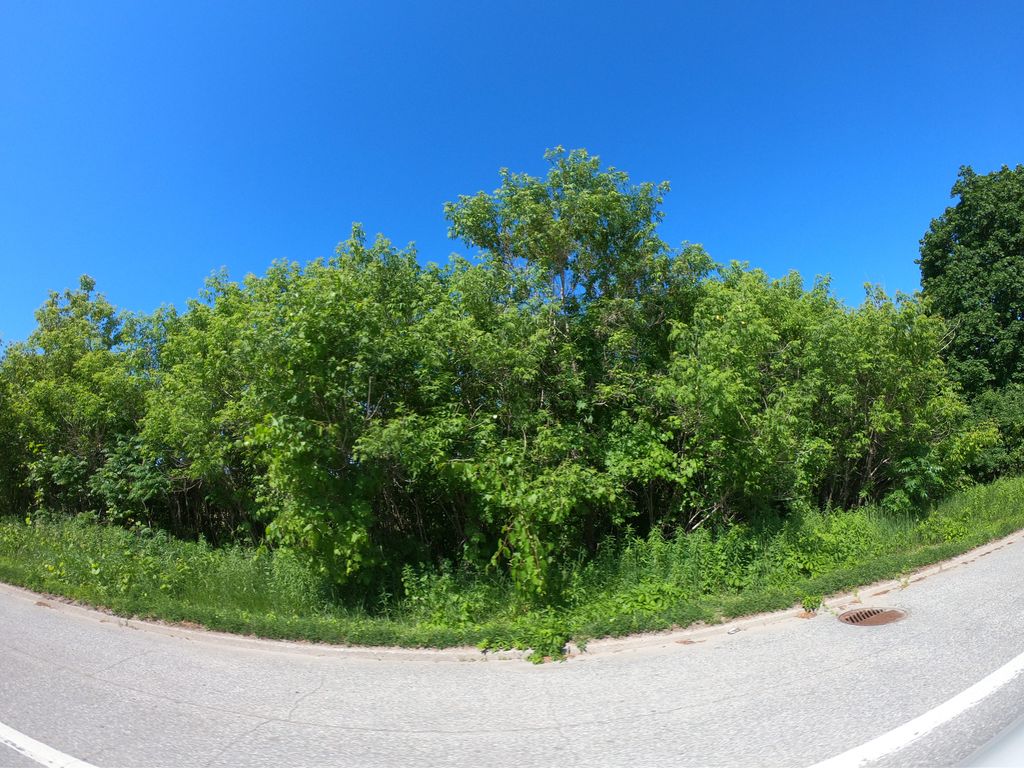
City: ottawa-gatineau